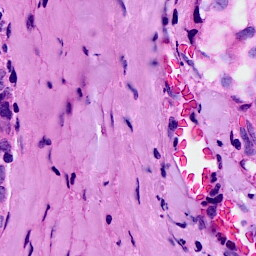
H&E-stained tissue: Breast